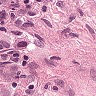
Metastatic tissue present: yes